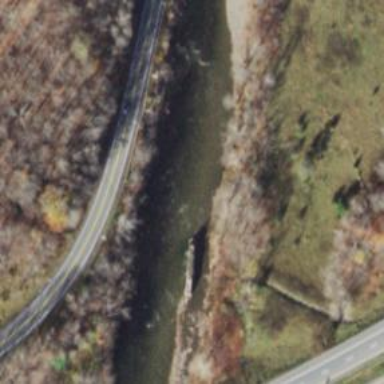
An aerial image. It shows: Bridge supported by abutments.